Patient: sex M, age 60
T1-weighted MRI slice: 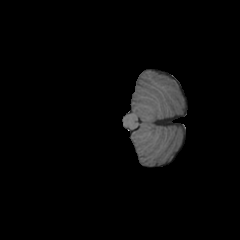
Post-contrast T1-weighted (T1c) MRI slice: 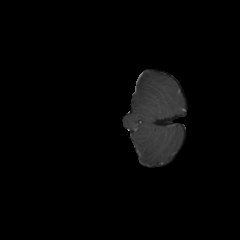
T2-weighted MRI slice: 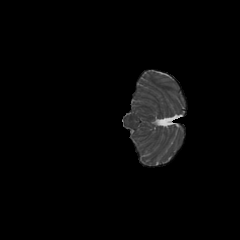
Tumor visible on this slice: no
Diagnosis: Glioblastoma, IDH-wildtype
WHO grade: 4